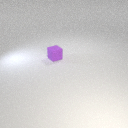
small purple rubber cube